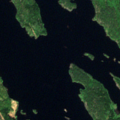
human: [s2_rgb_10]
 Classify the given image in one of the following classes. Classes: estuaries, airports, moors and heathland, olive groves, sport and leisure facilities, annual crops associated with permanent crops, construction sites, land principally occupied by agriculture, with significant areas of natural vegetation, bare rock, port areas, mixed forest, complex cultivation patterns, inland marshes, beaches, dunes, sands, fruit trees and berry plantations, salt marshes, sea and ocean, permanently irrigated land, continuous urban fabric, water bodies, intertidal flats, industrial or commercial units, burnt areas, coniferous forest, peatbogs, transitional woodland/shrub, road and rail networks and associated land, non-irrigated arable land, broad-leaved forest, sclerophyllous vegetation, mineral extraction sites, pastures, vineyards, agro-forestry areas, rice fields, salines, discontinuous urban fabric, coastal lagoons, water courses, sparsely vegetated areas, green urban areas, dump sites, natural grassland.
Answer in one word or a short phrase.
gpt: broad-leaved forest, mixed forest, water bodies